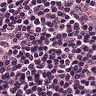
Metastatic tissue present: no